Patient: sex F, age 54
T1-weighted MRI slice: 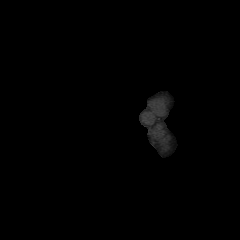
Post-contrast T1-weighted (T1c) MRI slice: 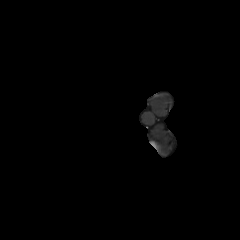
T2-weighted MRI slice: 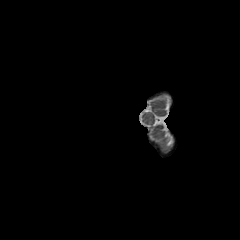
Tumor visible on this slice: no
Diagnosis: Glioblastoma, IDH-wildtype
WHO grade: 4